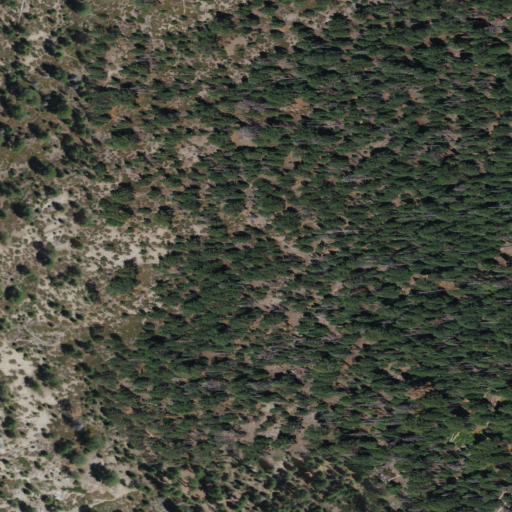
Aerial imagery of plain(s) in California named Bear Meadow containing grassland, evergreen forest, and shrub